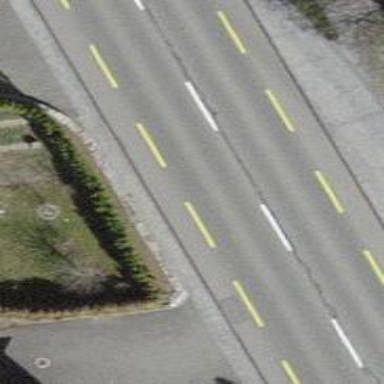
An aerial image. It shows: Bus stop with stop position for public transport.